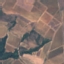
Label: PermanentCrop